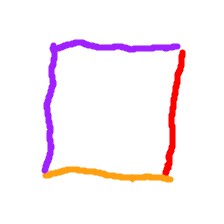
Shape: square